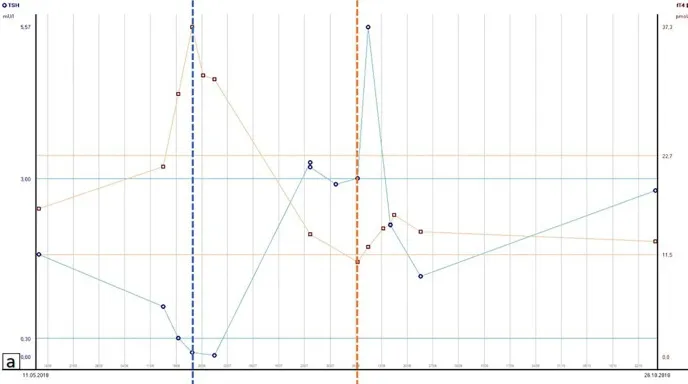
Immune-related thyroiditis. (A) Time course of serum parameters reflecting the thyreoiditis after the application of ipilimumab plus nivolumab on 28.05.2018. Dotted lines represent the timepoint of initiation/discontinuation of thiamazole. TSH, thyroid stimulating hormone; fT4, free thyroxine; LLN, lower limit of normal; ULN, upper limit of normal.
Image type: chart (chart)